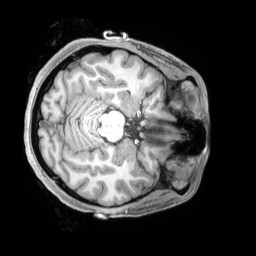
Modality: T1w
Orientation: axial
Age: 22
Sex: female
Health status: ill
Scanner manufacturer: siemens
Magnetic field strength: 3 T
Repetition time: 2.2 s
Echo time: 0.00218 s